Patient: sex M, age 37
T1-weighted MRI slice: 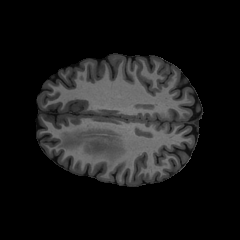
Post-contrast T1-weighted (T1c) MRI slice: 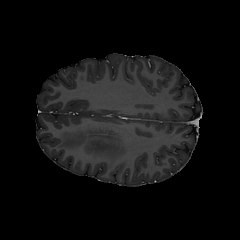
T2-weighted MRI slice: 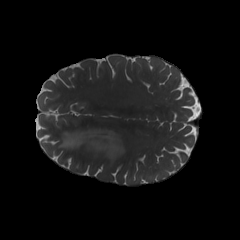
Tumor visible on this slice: yes
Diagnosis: Astrocytoma, IDH-mutant
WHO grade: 4